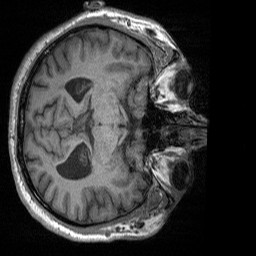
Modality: T1w
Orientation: axial
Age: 55
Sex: male
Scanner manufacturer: siemens
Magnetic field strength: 3 T
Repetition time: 1.9 s
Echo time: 0.00252 s